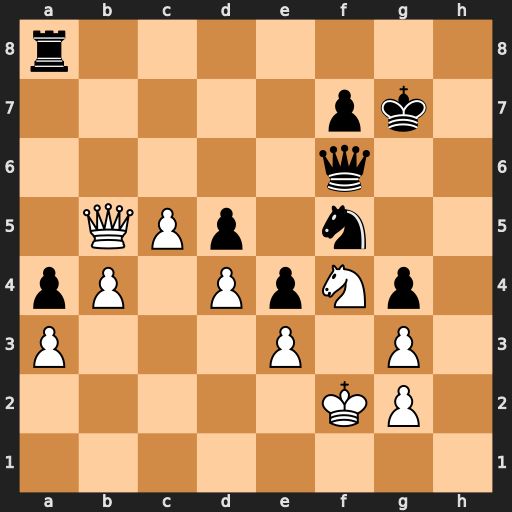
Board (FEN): r7/5pk1/5q2/1QPp1n2/pP1PpNp1/P3P1P1/5KP1/8
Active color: w
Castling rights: -
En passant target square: -
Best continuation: Nh5+ Kg6 Nxf6